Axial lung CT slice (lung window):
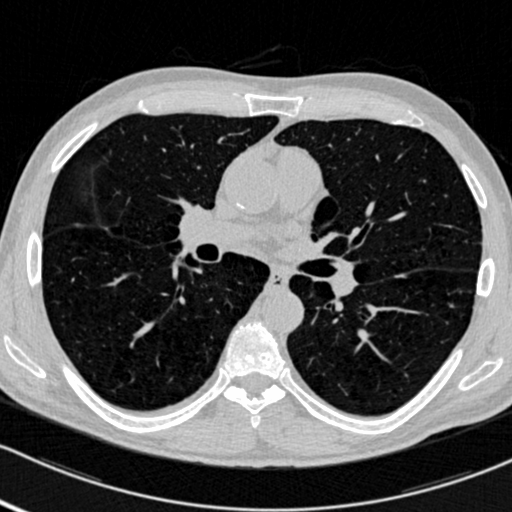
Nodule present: no